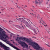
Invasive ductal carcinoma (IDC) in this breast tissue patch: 0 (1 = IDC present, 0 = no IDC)